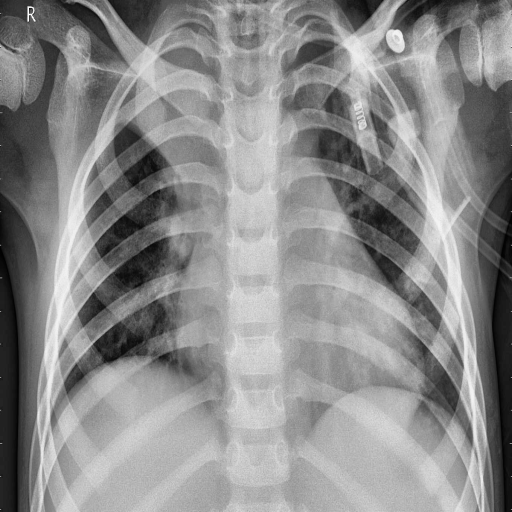
Finding: PNEUMONIA